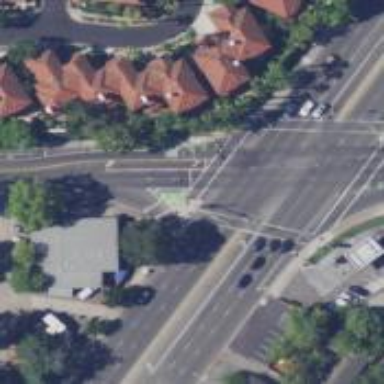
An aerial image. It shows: Marked crossing on footway.